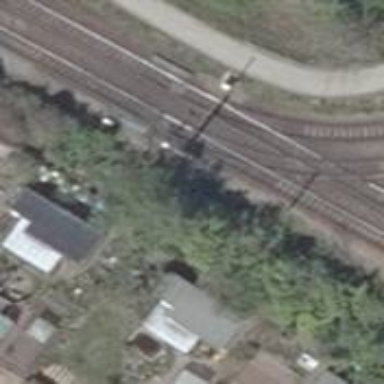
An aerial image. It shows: Railway switch.